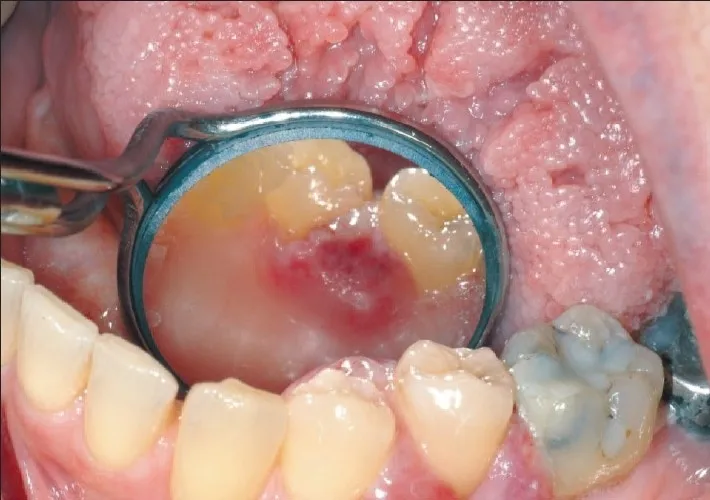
Lingual view of the metastatic adenocarcinoma.
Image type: medical_photograph (oral_photograph)